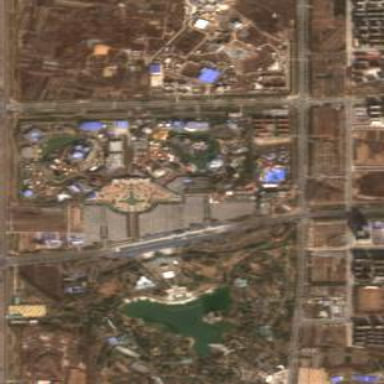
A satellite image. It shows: Theme park.